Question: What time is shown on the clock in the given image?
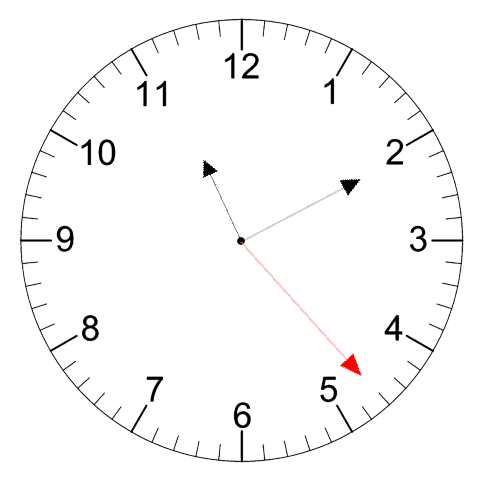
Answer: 11:10:23